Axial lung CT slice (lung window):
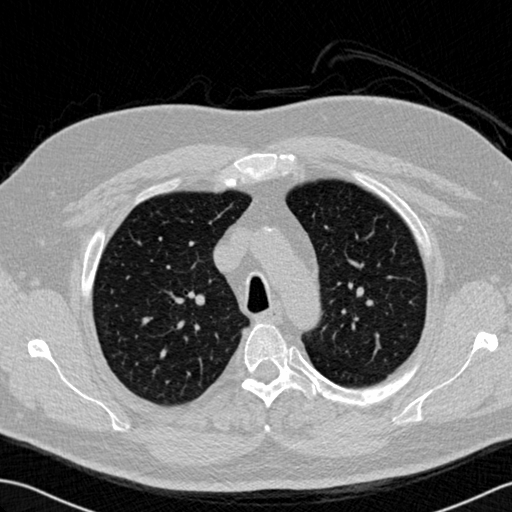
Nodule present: no